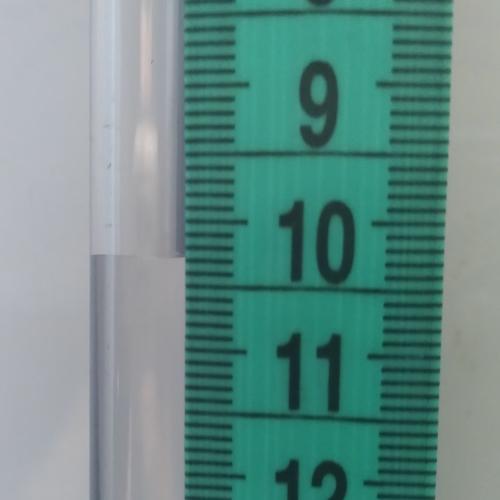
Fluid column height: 10.3 cm